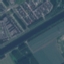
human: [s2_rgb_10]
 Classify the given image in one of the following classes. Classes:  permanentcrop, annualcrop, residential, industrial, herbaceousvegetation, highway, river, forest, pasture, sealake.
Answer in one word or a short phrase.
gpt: River